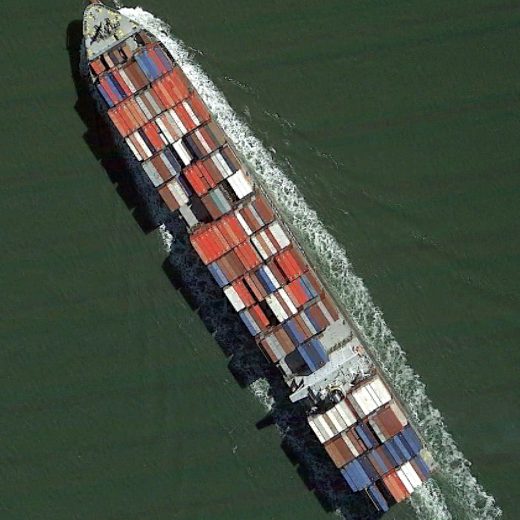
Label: Container_ship